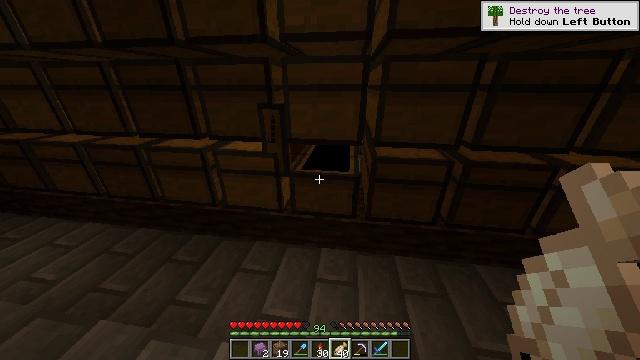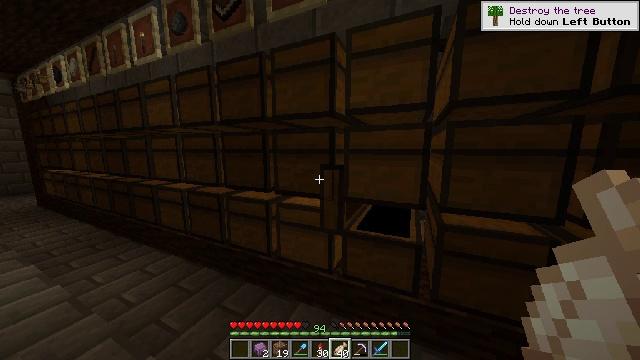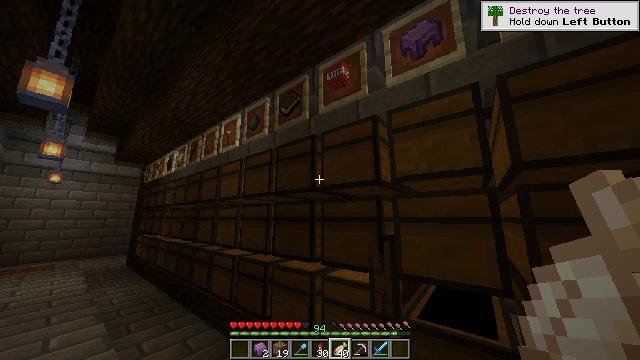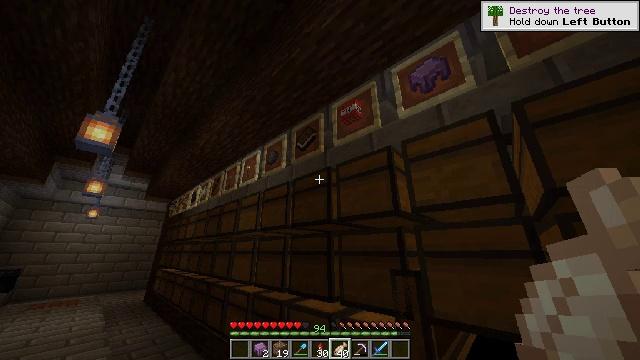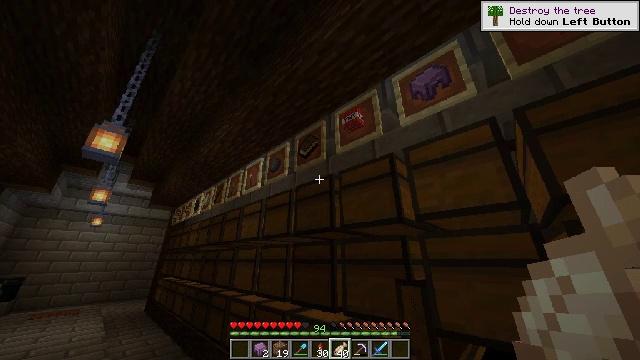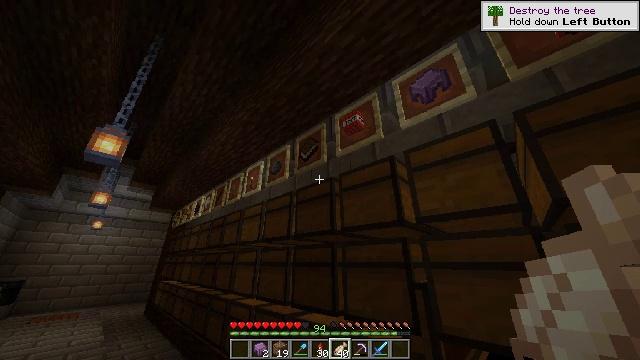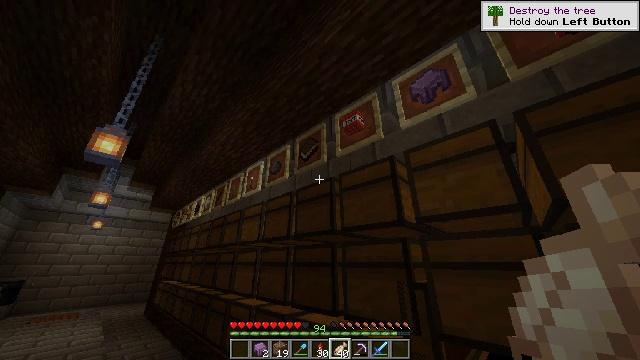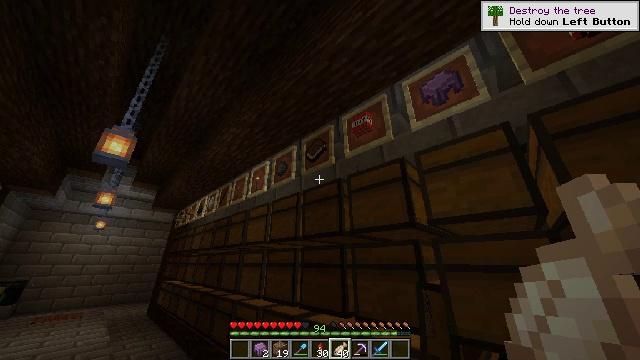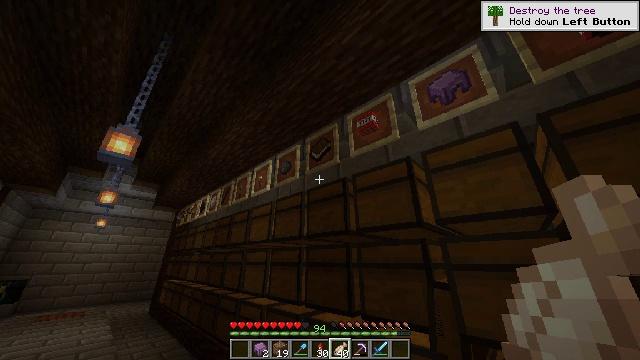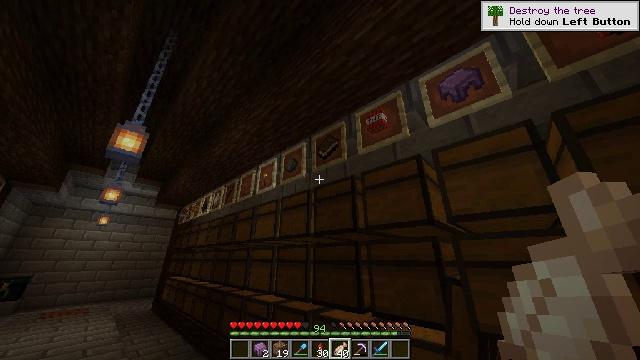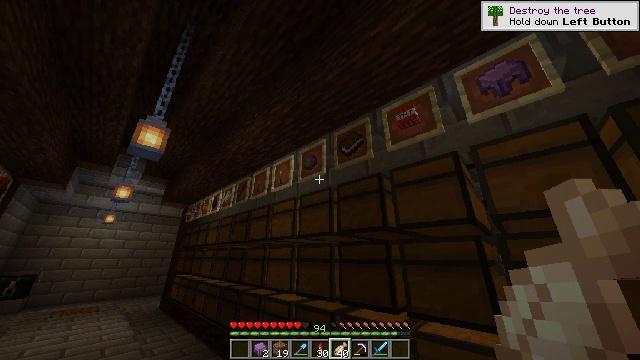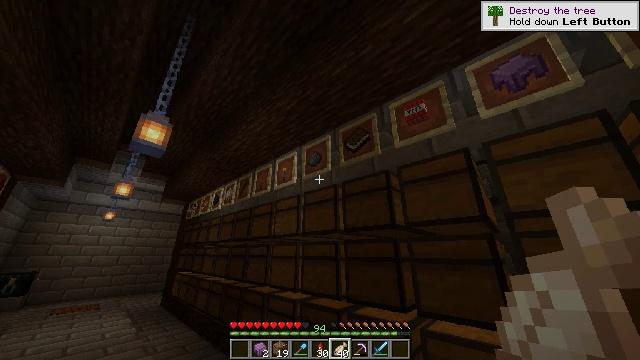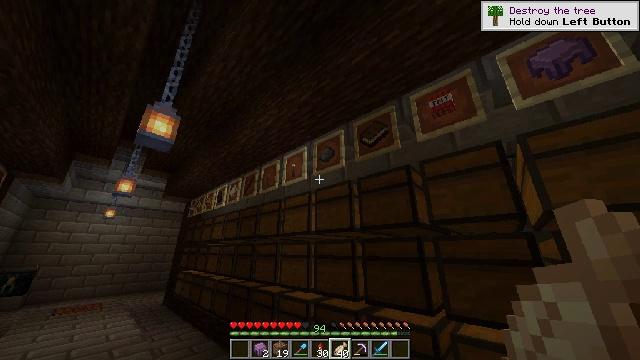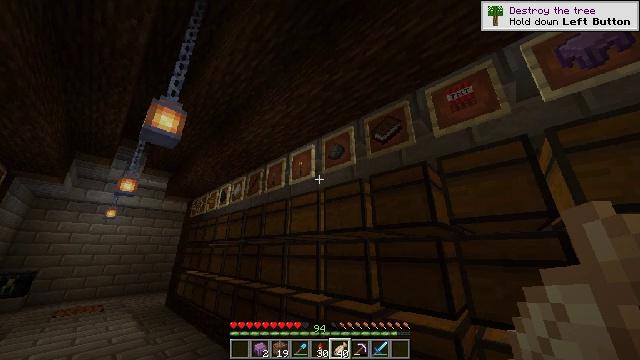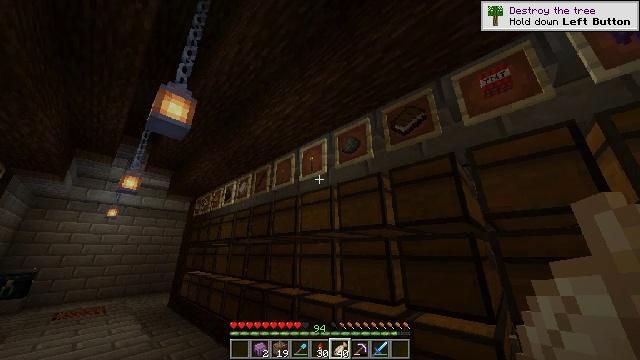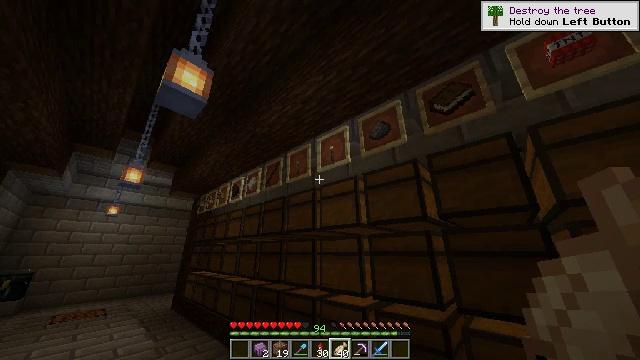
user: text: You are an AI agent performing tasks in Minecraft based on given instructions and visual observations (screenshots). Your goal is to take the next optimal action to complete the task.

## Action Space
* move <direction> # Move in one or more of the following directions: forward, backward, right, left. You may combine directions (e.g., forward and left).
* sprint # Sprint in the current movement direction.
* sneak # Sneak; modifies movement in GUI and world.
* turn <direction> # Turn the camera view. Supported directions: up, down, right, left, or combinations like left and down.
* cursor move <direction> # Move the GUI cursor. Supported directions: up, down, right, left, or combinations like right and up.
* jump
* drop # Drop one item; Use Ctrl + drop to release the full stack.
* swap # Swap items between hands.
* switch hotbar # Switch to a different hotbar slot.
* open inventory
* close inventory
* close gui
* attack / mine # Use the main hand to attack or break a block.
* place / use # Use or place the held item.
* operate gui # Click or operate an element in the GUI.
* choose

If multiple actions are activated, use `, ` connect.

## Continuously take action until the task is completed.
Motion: motion action
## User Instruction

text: Assemble a shulker box on the crafting table.
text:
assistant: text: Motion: turn left and up, open inventory
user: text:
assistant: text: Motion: turn left and up
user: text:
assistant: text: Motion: turn left and up
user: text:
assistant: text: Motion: turn up
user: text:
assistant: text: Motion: no_op
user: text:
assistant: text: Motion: no_op
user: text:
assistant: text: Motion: move left
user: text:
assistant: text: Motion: move left
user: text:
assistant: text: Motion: move left
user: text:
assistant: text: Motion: move forward and move left
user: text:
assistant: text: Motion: move forward and move left
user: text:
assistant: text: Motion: move forward and move left
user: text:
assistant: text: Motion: move forward and move left
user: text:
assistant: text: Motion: move forward and move left
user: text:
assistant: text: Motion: move forward and move left
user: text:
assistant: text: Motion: move forward and move left
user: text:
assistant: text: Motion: move forward and move left
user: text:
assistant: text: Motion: move forward and move left
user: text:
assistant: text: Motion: move forward and move left
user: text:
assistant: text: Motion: move forward and move left
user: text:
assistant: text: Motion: move forward and move left
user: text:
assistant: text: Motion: move forward and move left
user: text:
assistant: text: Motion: move forward and move left
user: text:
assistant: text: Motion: move forward and move left
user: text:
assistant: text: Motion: move forward and move left
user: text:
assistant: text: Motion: move forward and move left, turn down
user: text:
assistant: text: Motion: move forward and move left, turn right and down
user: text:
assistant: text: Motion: move forward and move left, turn right and down
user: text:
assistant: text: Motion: move forward and move left, turn right and down
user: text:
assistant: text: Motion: move forward and move left, turn right and down